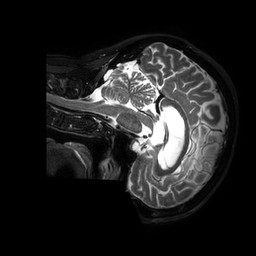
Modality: T2w
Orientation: sagittal
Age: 72
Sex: female
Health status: ill
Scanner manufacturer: philips
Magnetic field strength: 3 T
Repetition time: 3.5 s
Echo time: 0.3 s